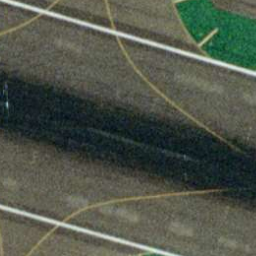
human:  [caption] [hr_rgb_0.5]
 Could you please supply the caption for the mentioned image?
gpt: There are some mark lines on the straight runway .

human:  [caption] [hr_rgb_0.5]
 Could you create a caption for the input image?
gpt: It is a straight runway with some mark lines on it .

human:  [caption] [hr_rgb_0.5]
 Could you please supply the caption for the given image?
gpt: A straight runway with some mark lines on it .

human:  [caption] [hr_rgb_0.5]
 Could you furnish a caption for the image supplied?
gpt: It is a straight runway with some white mark lines on it .

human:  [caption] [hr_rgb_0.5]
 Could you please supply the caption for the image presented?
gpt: A straight runway with some white mark lines on it .